RGB frame:
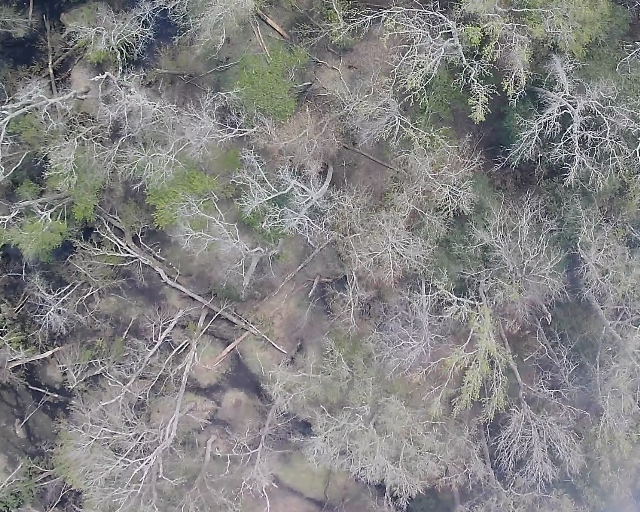
Thermal frame:
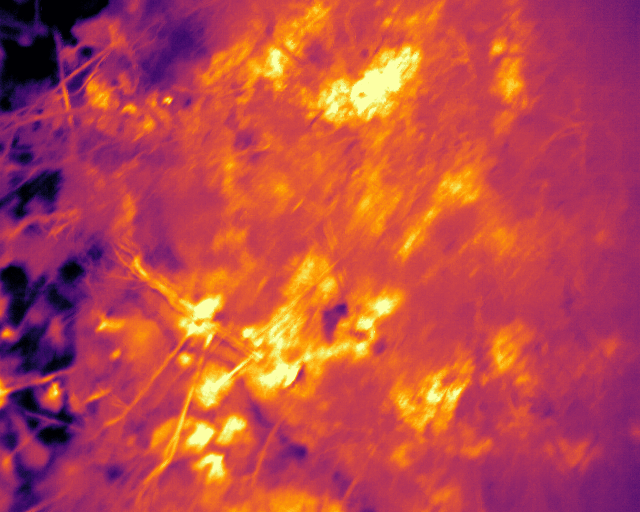
Captured: 2026-02-26 03:45:19
Pixels at or above 80 °C: 0 (fraction of frame: 0)